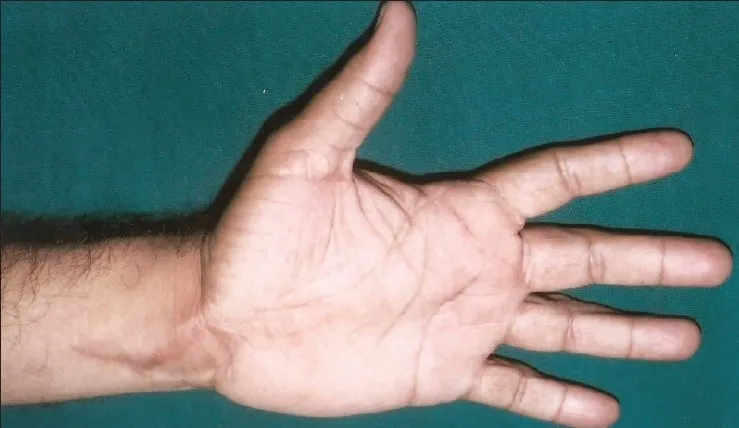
After 5 years, no increase in the size of the tumor.
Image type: medical_photograph (other_medical_photograph)